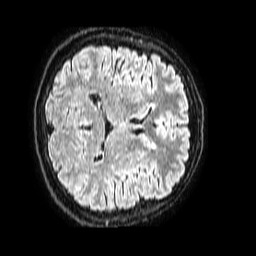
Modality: FLAIR
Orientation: axial
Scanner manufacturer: philips
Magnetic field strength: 1.5 T
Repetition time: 4.8 s
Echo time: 0.3 s